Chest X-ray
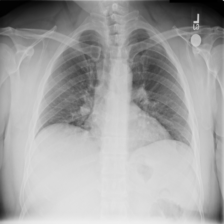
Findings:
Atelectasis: negative
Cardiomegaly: negative
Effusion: negative
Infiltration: negative
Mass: negative
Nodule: negative
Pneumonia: negative
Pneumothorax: negative
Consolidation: negative
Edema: negative
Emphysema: negative
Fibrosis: negative
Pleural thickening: negative
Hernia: negative